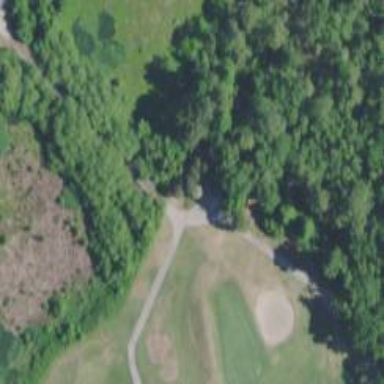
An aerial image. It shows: Pathway for golfing.